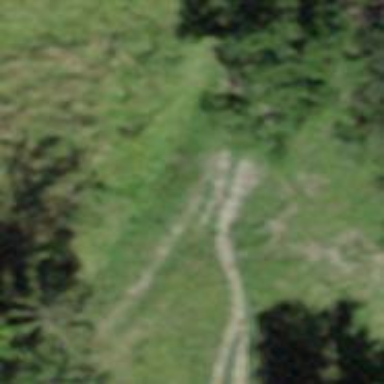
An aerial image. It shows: Path.